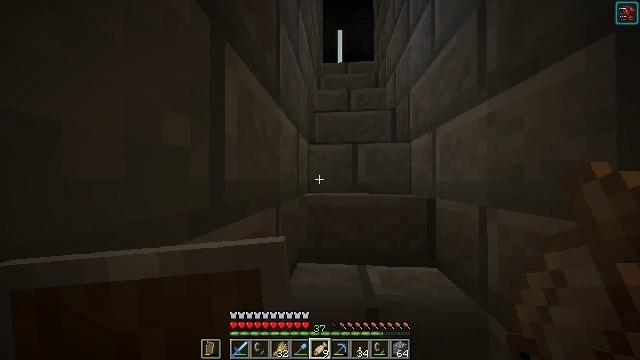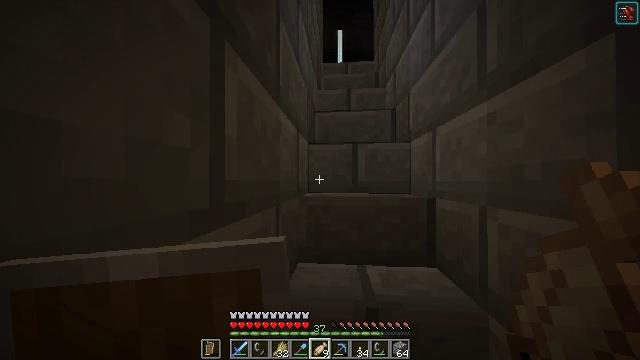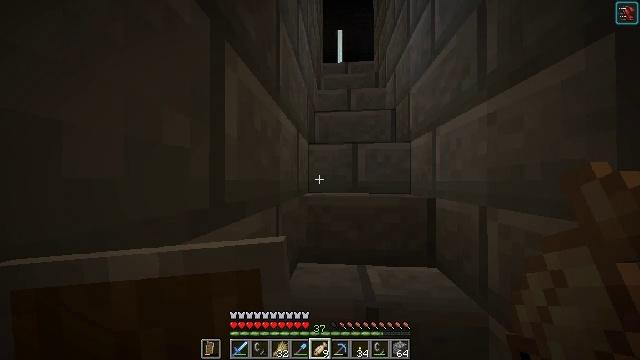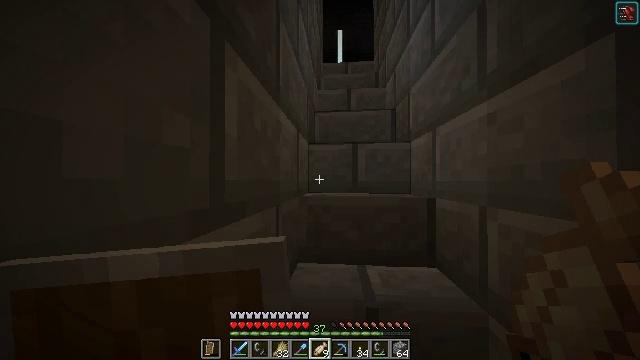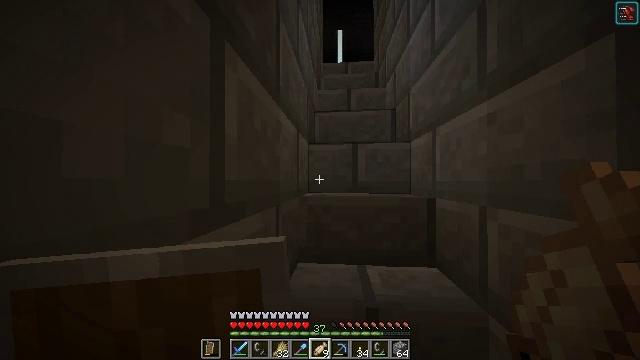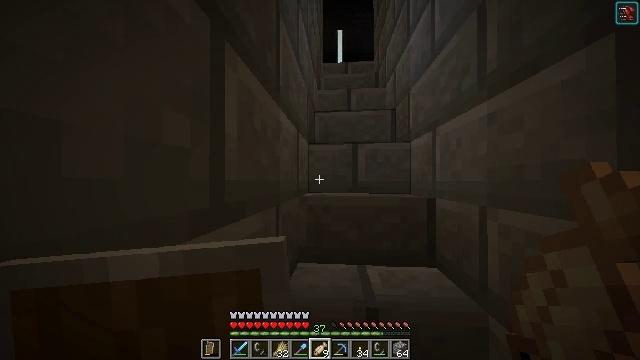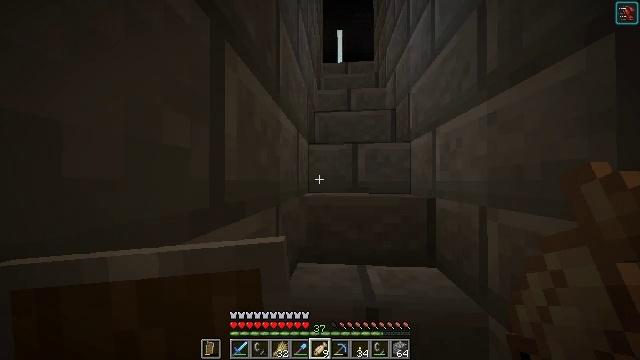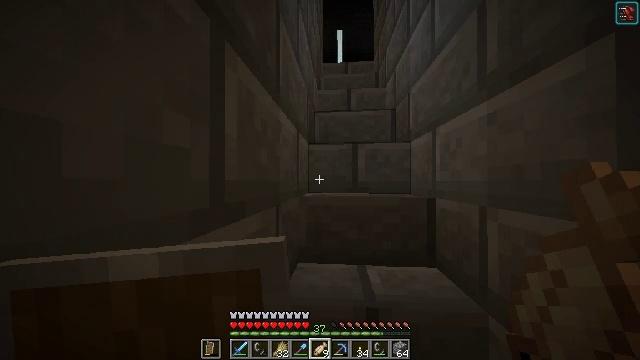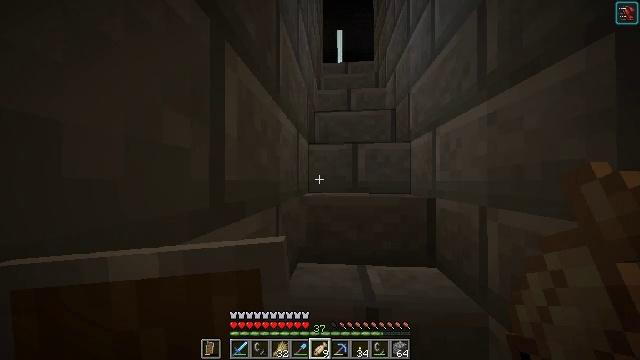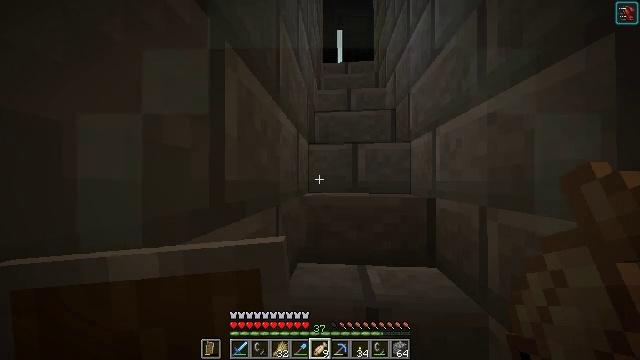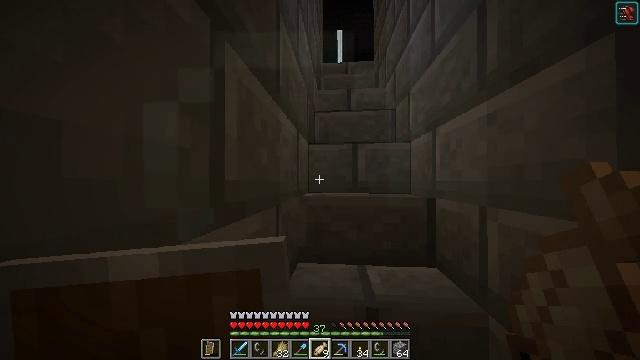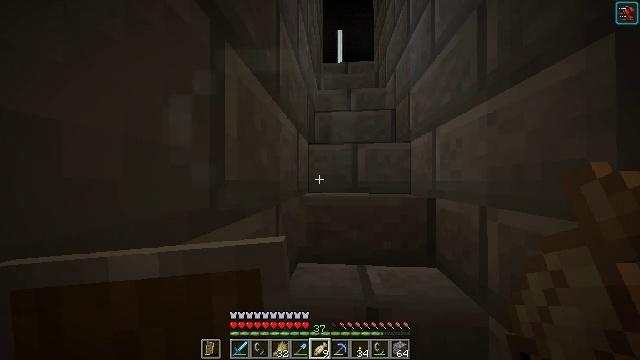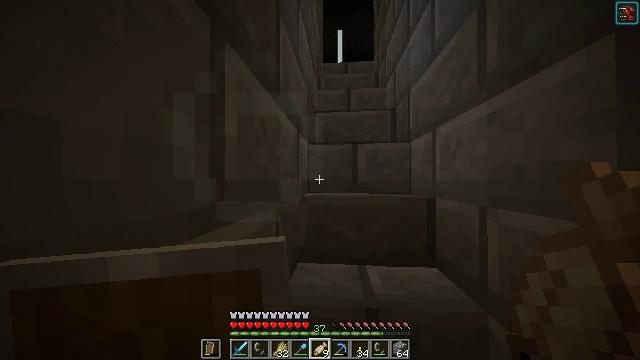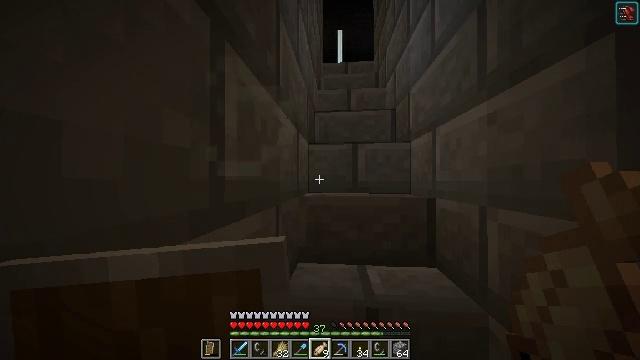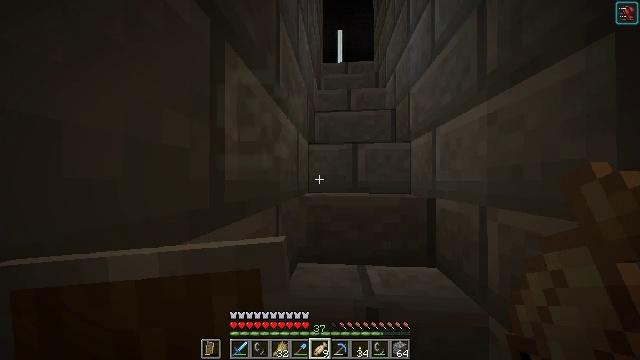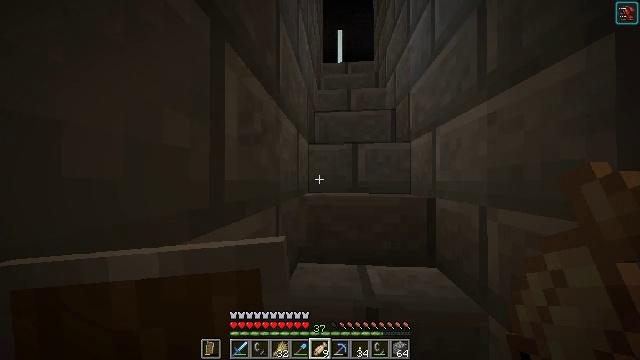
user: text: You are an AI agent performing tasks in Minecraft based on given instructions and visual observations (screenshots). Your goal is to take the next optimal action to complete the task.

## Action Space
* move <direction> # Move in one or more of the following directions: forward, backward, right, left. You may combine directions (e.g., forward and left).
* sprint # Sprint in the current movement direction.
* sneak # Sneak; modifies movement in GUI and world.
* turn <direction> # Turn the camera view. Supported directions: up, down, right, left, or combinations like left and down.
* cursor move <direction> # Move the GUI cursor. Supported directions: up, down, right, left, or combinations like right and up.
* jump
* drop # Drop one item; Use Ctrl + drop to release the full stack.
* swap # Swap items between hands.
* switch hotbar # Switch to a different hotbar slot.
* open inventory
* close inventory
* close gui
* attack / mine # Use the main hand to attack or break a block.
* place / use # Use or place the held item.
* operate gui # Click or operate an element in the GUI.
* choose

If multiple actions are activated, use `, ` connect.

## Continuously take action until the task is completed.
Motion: motion action
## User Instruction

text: Craft some polished blackstone with a crafting table.
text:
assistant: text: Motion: no_op
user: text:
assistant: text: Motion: no_op
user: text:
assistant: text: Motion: no_op
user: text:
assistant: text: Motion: no_op
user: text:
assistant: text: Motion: no_op
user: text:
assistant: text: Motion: no_op
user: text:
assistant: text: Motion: no_op
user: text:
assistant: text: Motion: no_op
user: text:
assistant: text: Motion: no_op
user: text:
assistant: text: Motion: no_op
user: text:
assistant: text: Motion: no_op
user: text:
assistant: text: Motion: no_op
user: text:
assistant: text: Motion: no_op
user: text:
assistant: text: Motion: no_op
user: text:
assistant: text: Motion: no_op
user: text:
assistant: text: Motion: no_op
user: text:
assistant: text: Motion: no_op
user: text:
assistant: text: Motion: no_op
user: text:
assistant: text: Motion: no_op
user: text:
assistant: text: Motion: no_op
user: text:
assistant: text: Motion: no_op
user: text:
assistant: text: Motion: no_op
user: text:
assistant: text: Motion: no_op
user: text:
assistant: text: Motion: no_op
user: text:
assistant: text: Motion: no_op
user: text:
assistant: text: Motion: no_op
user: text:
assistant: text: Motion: no_op
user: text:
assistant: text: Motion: no_op
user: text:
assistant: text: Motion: no_op
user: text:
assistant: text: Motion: no_op